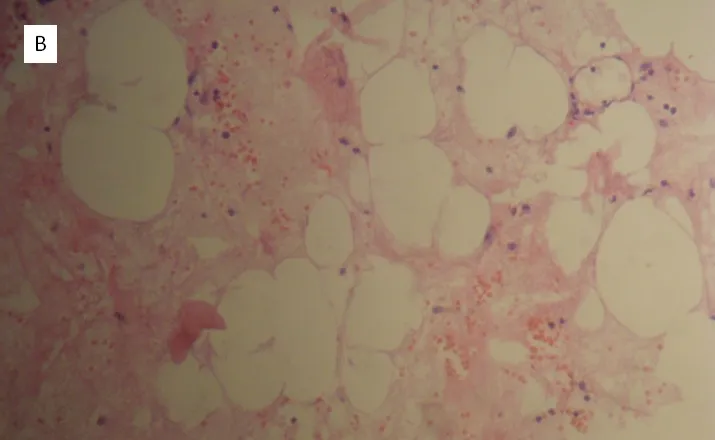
(B) Histology demonstrated a solid tumor formed by well-differentiated adipose cells, fibrous stroma in regular septa, and lymphoid cells, indicative of an adrenal myelolipoma (hematoxylin and eosin, x10).
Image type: pathology (h&e)